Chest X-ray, AP view. Patient: 28 years old, sex F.
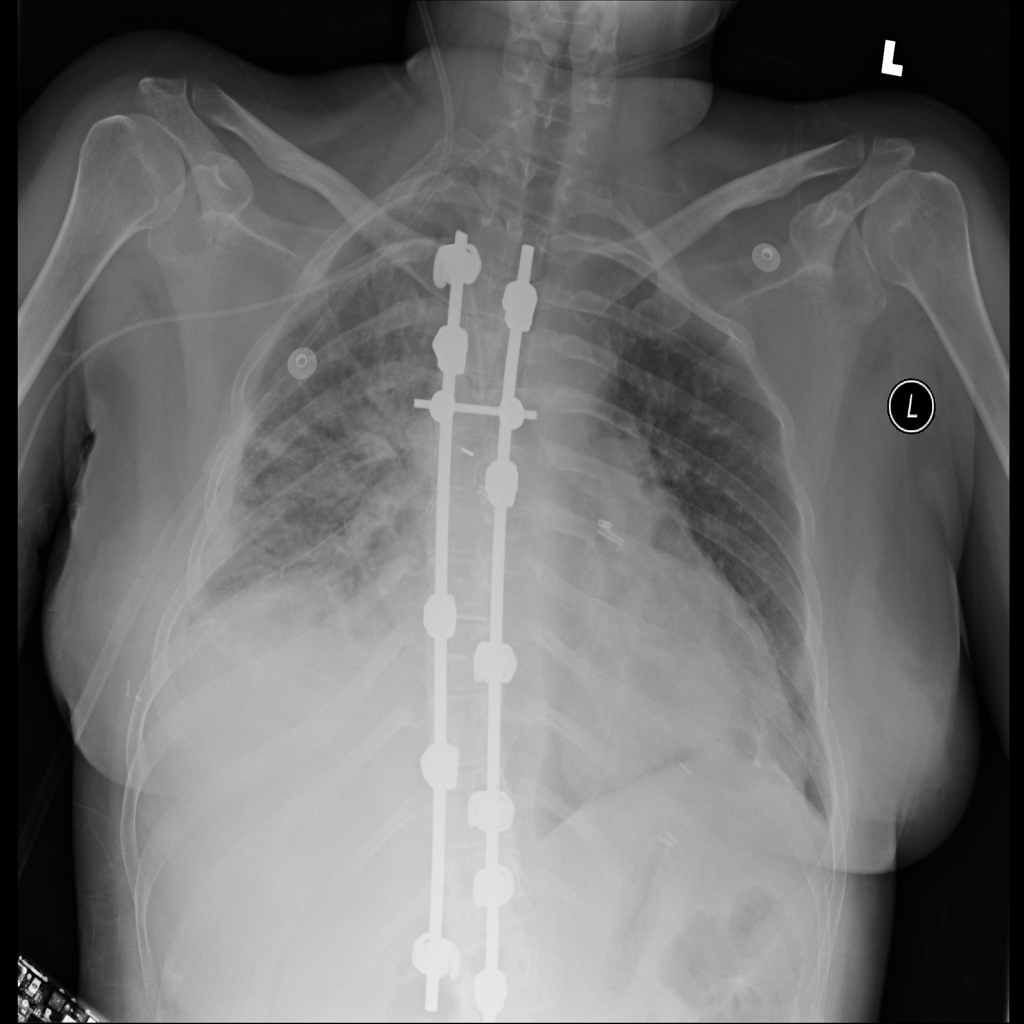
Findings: Infiltration, Pleural_Thickening